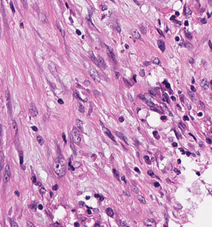
Tumor epithelial tissue: no
Tumor-associated stroma tissue: yes
Normal tissue: no